Question: How can I make the back navigation button contain the activity title?
This is my code, and when I click back, it only clicks in the arrow.
I know how to provide back navigation. I would like to know how I can include the title in the button!
'''
Toolbar toolbar = (Toolbar) findViewById(R.id.activity_alarms_toolbar);
toolbar.setTitle("Alarms");
setSupportActionBar(toolbar);
getSupportActionBar().setDisplayHomeAsUpEnabled(true);
toolbar.setNavigationOnClickListener(new View.OnClickListener() {
@Override
public void onClick(View v) {
onBackPressed();
}
});
'''

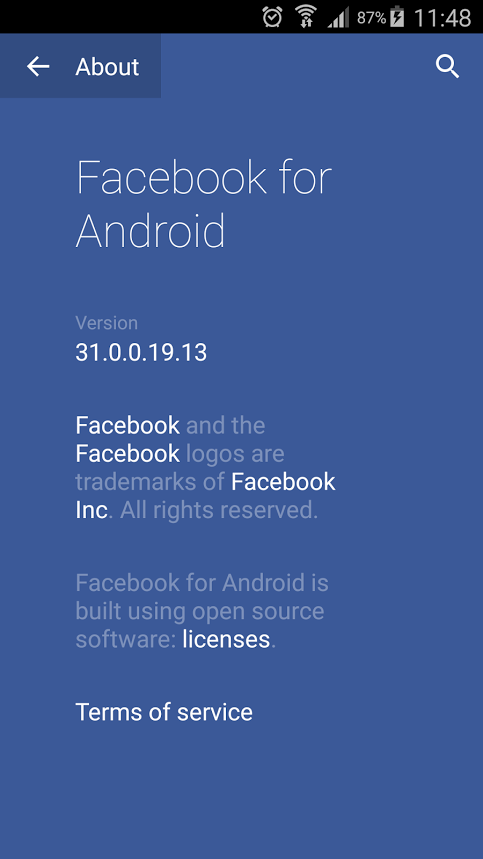
Answer: I just took a look at the facebook about screen on Nexus 5 lollipop.
I used a uiautomaterview
So it looks like

Looking at the root layout at the top is a 'RelativeLayout'.
Then you have the 'LinearLayout' hosting the 'ImageView' and 'Textview'.
So the click is on the 'LinearLayout'. On click of it navigation back.
Your toolbar is a view group you can probably add the relative layout to the toolbar.